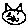
Label: cat